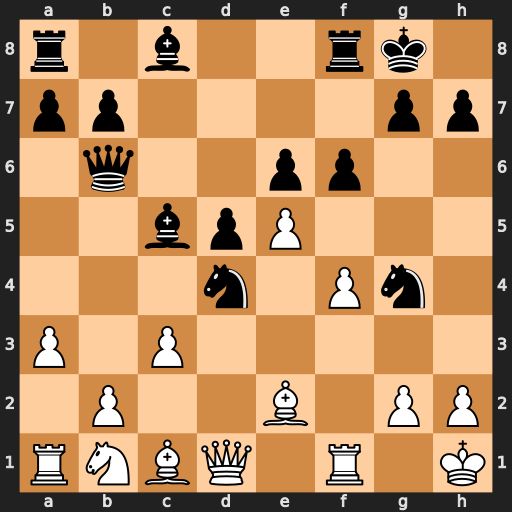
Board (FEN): r1b2rk1/pp4pp/1q2pp2/2bpP3/3n1Pn1/P1P5/1P2B1PP/RNBQ1R1K
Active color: w
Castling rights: -
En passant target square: -
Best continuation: cxd4 Bxd4 Bxg4